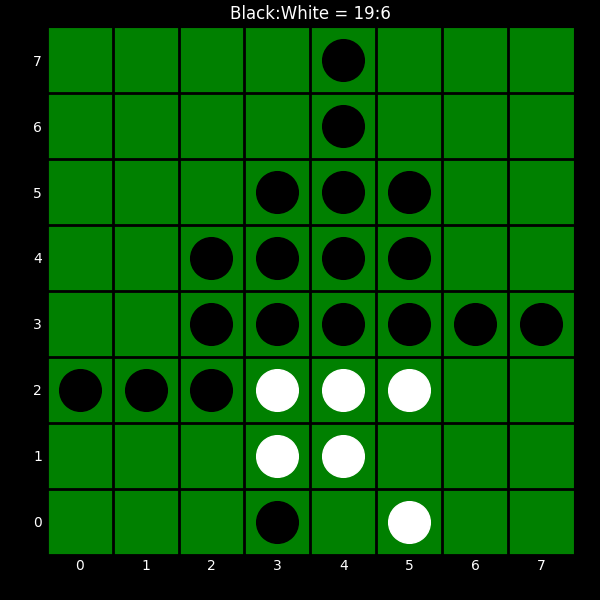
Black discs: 19
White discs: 6